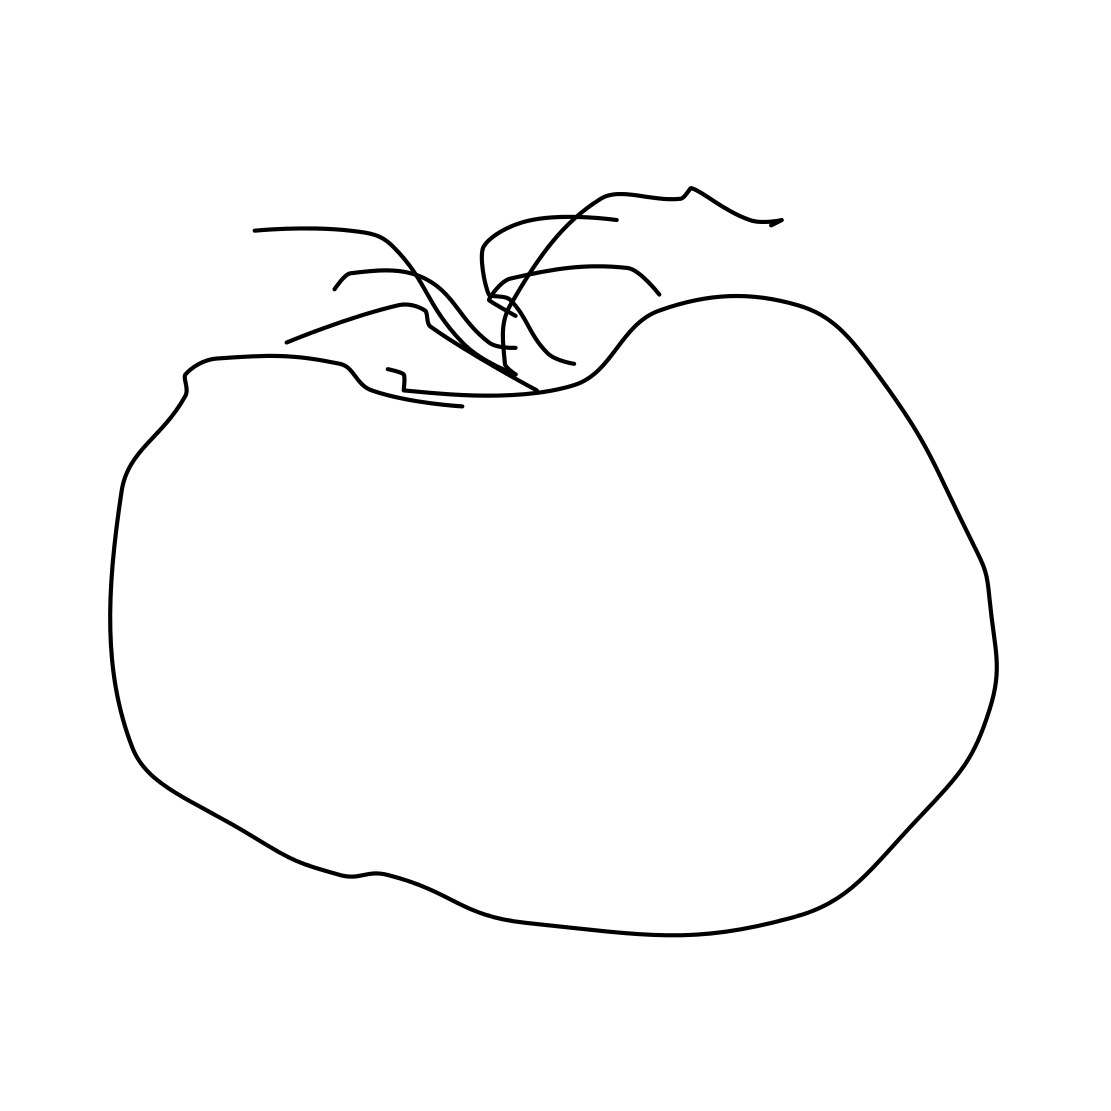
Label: tomato